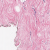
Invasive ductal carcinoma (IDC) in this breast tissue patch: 0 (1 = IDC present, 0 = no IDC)